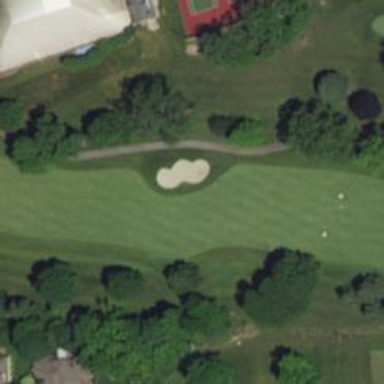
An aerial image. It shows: Golf fairway surrounded by grass.